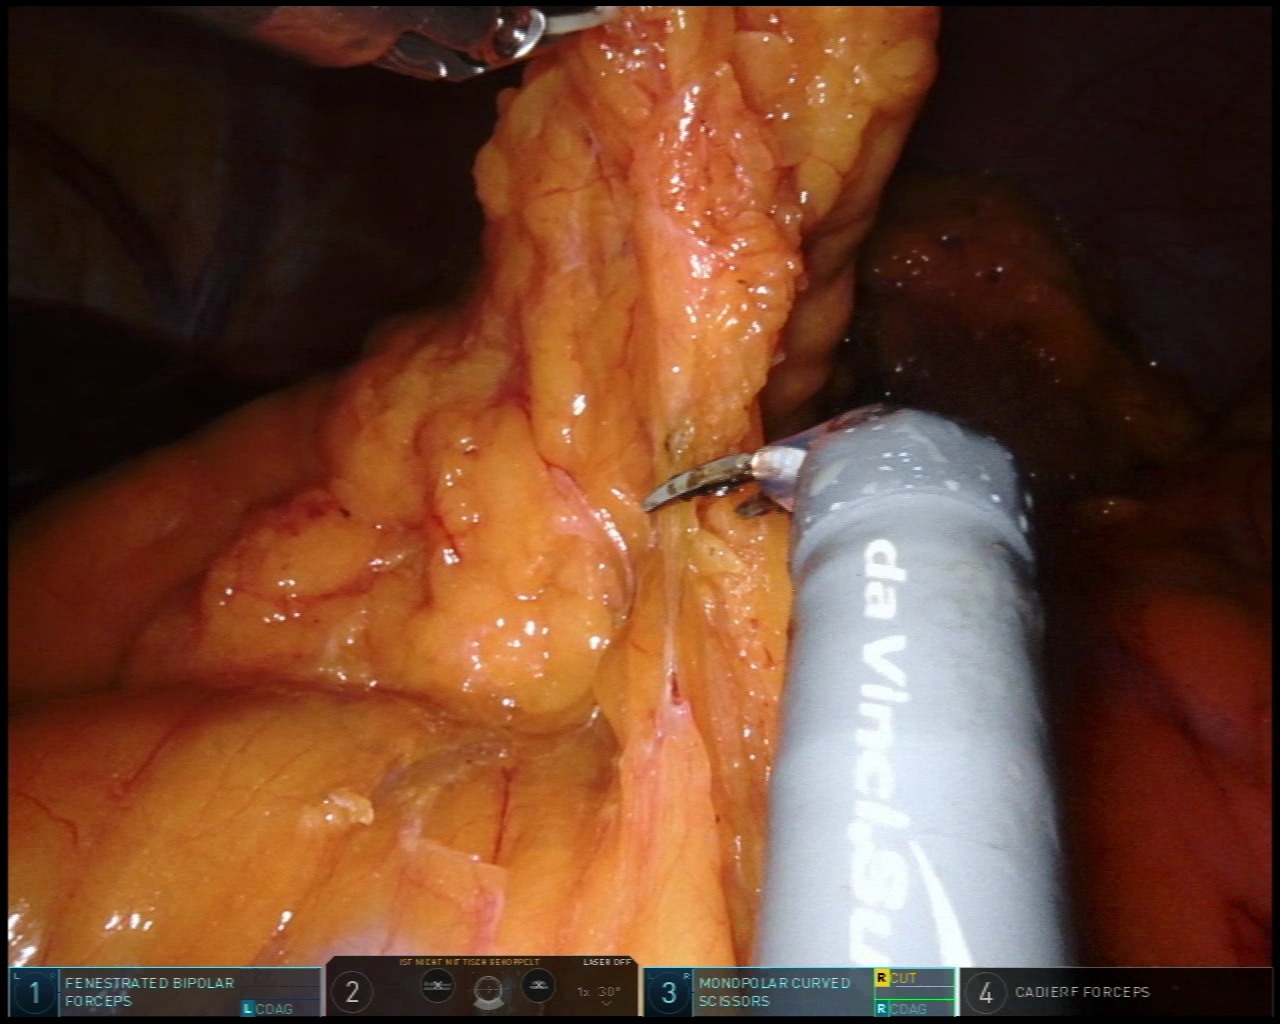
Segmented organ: liver
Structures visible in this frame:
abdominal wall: yes
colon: yes
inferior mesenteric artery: no
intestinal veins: no
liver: yes
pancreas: no
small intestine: no
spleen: no
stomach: no
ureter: no
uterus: no
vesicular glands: no